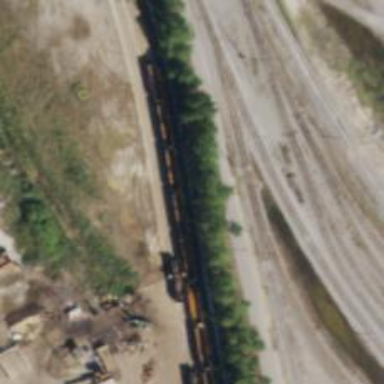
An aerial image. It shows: Railway yard in service.